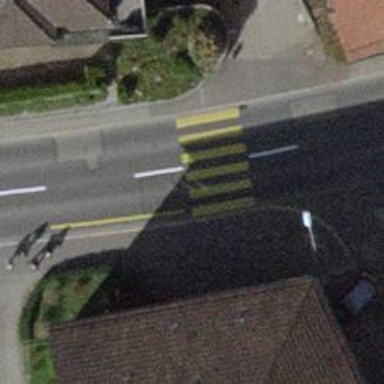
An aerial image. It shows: Marked crossing on the road.